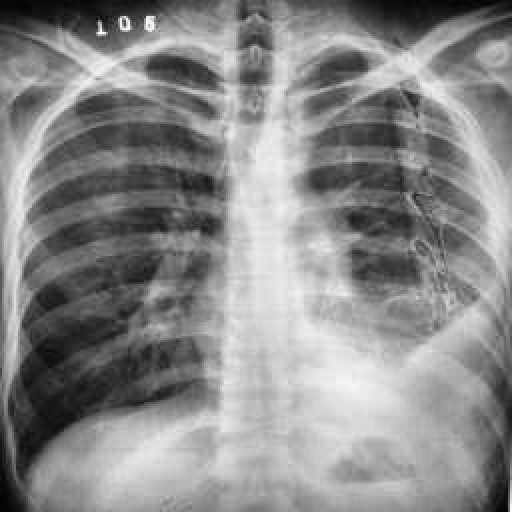
Finding: TUBERCULOSIS